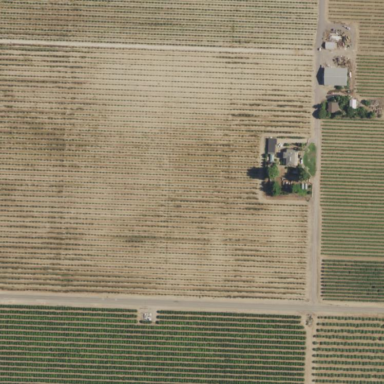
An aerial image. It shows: Vineyard.